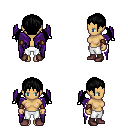
a pixel art fantasy rpg character, female body template, human, tanned skin, purple wings, white pants, black twin-tailed hairstyle, cloth bracers, maroon shoes, four views (front, back, left, right), 2x2 character sprite sheet, small pixel art, hard edges, no anti-aliasing